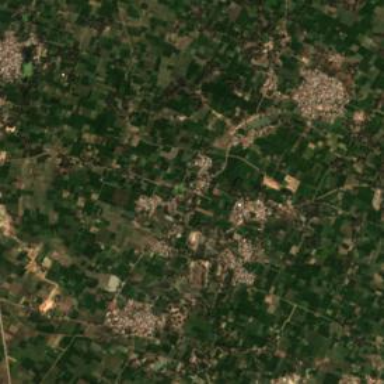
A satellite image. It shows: Village area.